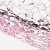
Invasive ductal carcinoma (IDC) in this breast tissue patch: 0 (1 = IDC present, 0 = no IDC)